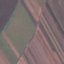
Label: AnnualCrop